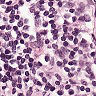
Metastatic tissue present: no